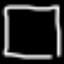
Label: square